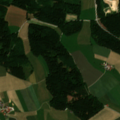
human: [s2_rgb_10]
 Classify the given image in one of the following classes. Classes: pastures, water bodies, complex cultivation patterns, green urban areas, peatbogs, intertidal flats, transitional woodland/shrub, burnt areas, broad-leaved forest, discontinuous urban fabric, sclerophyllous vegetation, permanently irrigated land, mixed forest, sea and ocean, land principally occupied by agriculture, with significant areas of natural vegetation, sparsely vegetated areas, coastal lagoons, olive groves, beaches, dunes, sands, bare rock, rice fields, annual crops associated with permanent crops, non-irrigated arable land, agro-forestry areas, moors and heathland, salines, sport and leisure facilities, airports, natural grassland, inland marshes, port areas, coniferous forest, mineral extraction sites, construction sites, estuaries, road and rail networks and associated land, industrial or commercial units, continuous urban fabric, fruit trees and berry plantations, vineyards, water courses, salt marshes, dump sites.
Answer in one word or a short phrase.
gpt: non-irrigated arable land, pastures, complex cultivation patterns, coniferous forest